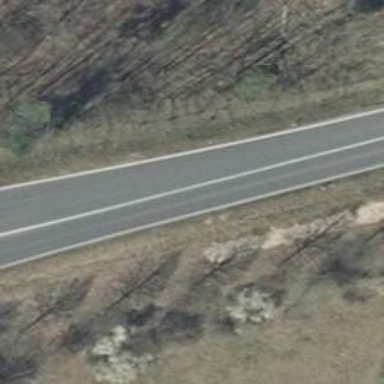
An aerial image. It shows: Trunk link road with asphalt surface.